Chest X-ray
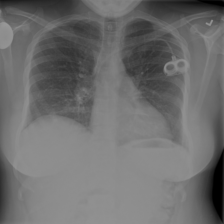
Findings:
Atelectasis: negative
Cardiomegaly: negative
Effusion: negative
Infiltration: negative
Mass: negative
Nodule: negative
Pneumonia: negative
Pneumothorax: negative
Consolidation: negative
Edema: negative
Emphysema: negative
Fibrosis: negative
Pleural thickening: negative
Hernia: negative